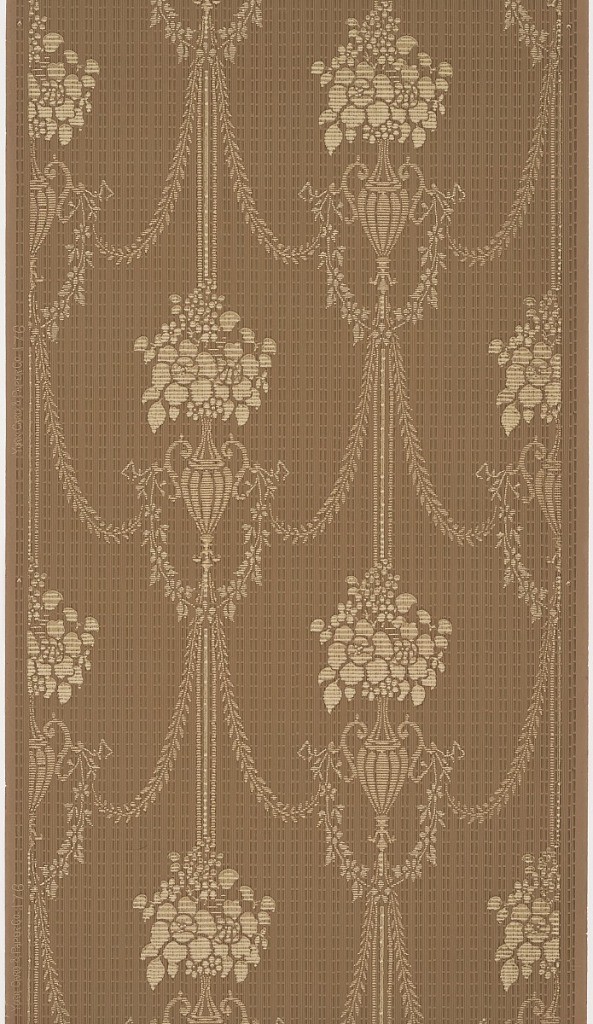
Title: Sidewall
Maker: York Card & Paper Co., 1891
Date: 1905–1915
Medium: Machine-printed paper
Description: On gray ground, with vertical dark squares in stripes. White vases holding white bouquet, garlands connecting other vases.